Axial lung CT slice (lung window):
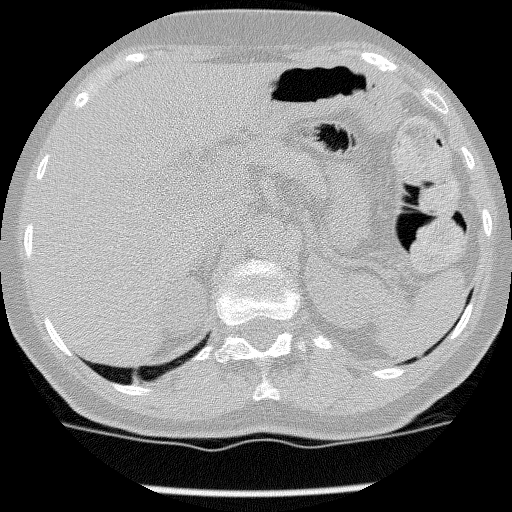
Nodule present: no